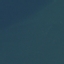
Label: SeaLake